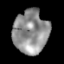
Tissue: lung
Cell type: Epithelial cells
Senescence score: 0.2369
Nuclear area (px): 1483
Mean DAPI intensity: 144.362